Question: I've seen green, orange, & grey dots, and they don't seem to correspond to variable types... any ideas?
I didn't find any mention of them in the FAQ, etc: <URL>

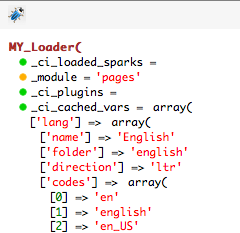
Answer: As replied in the comments: This looks like the visiblity Indicator to me, mentioned in the <URL>.